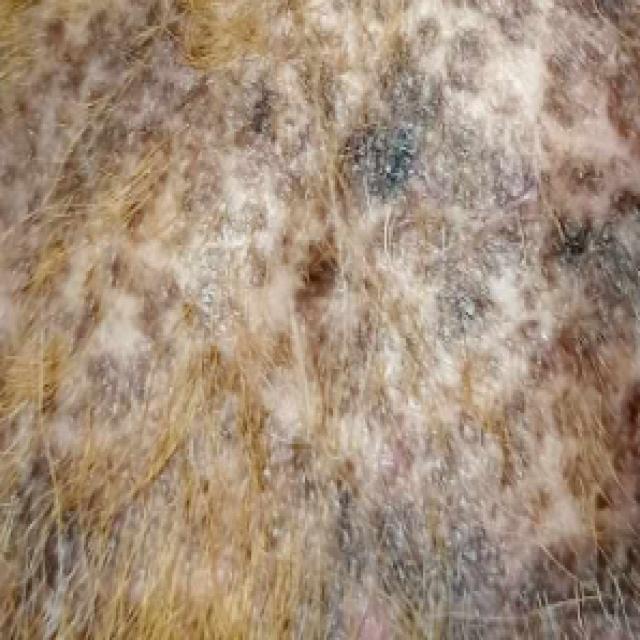
Canine demodicosis (Demodex mange) — caused by Demodex canis mites. Presents with alopecia, follicular papules, pustules, and comedones. Often localized on face and forelimbs.